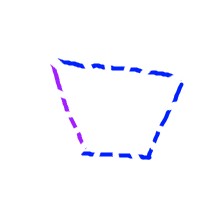
Shape: trapezoid